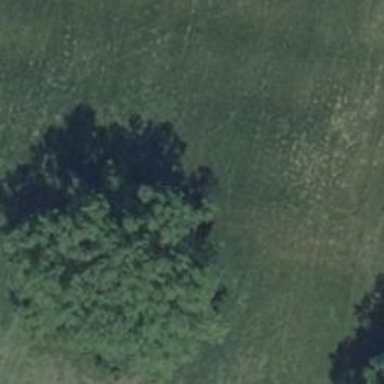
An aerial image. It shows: Hunting stand.